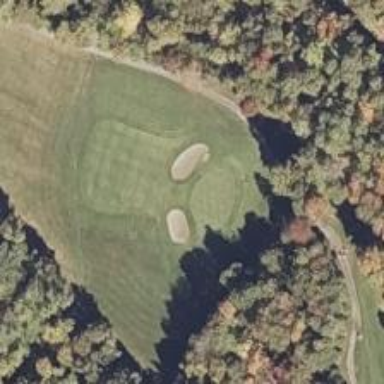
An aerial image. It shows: View of golf hole.